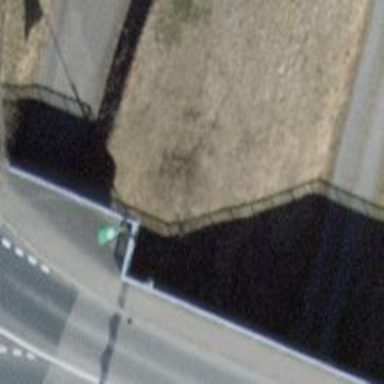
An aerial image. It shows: Flagpole which is man-made.